Question: How can I join this table together, showing the header only once? I have tried to take th out of the while loop but I had no luck, maybe I made a mistake?
Here is my code so far:
'''
<?php
function cart() {
foreach($_SESSION as $name => $value) {
if ($value>0){
if (substr($name, 0, 5)=='cart_') {
$id = substr($name, 5, (strlen($name)-5));
$get = mysql_query('SELECT id, name, price FROM products WHERE id='.mysql_real_escape_string((int)$id));?>
<center>
<table class='menufinal' border=0 width=75%>
<th>Remove Item</th>
<th>Item Name</th>
<th>Item Price</th>
<th>Quantity</th>
<th>Line Total</th>
<?php while ($get_row = mysql_fetch_assoc($get)) {
$sub = $get_row['price']*$value;?>
<tr>
<td><?echo '<a href="cart.php?delete=' .$id.'"><img src="x.png"></a><br>'?></td>
<td><?echo $get_row['name']?></td>
<td><?echo '&pound' . number_format($get_row['price'], 2);?></td>
<td><?echo '<a href="cart.php?remove=' .$id. '"style="text-decoration:none">- </a>' .$value. '<a href="cart.php?add=' .$id. '"style="text-decoration:none"> +</a>' ?> </td>
<td> <?echo '&pound ' . number_format($sub, 2);?> </td>
</tr>
<?
}
}
if (empty($total)) {
if (empty($sub)) {
//do nothing
} else {
$total = $sub;
}
} else {
$total += $sub;
}
}
}
if (!empty($total)){
echo '<br>Total: &pound' . number_format($total, 2) . '<br>';
echo '<div id="dorc"><p><a href="index.php"><img src="dishes.png" width="240" height="152"></a> <img src="spacer.png" width="200"> <a href="checkout.php"><img src="checkout.png" width="240" height="152"></a>';
} else {
header ('Location: index.php');
}
}
?>
'''
Currently this code displays:

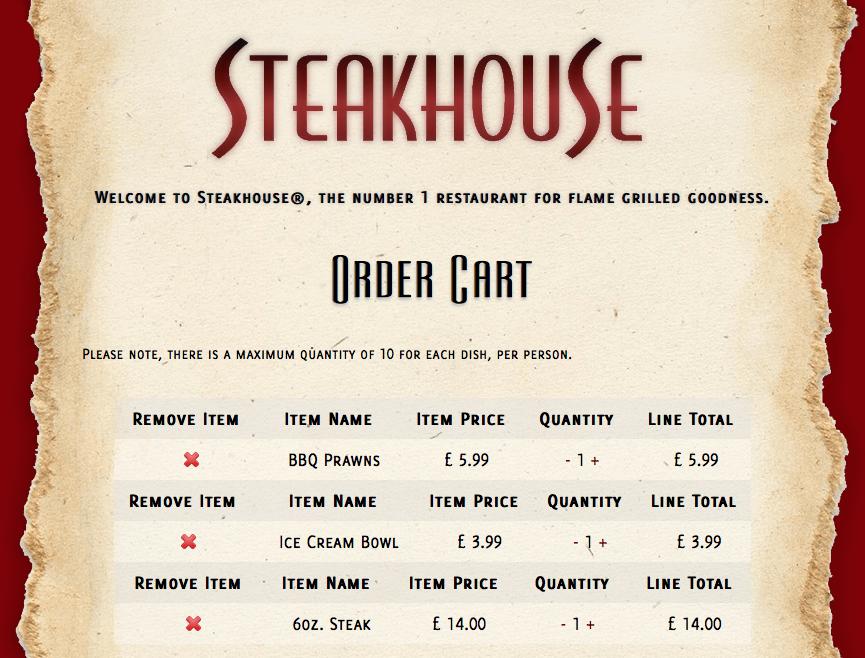
Answer: Below is the corrected code, the creation of the table is moved outside of the loop.
Also the table header was added into a tr to create valid html, and also collected data into an $output variable to prevent a bug with your location redirect since data would already be written to the browser (you may vary well still have a problem with this since there is likely other output prior to this cart() function being called.
'''
<?php
function cart() {
$output = '';
$output .= '<center>';
$output .= '<table class='menufinal' border=0 width=75%>';
$output .= '<tr>';
$output .= '<th>Remove Item</th>';
$output .= '<th>Item Name</th>';
$output .= '<th>Item Price</th>';
$output .= '<th>Quantity</th>';
$output .= '<th>Line Total</th>';
$output .= '</tr>';
foreach($_SESSION as $name => $value) {
if ($value>0){
if (substr($name, 0, 5)=='cart_') {
$id = substr($name, 5, (strlen($name)-5));
$get = mysql_query('SELECT id, name, price FROM products WHERE id='.mysql_real_escape_string((int)$id));
while ($get_row = mysql_fetch_assoc($get)) {
$sub = $get_row['price']*$value;
$output .= '<tr>';
$output .= '<td><a href="cart.php?delete=' .$id.'"><img src="x.png"></a><br></td>';
$output .= '<td>' . $get_row['name'] . '</td>';
$output .= '<td>&pound ' . number_format($get_row['price'], 2) . '</td>';
$output .= '<td><a href="cart.php?remove=' .$id. '"style="text-decoration:none">- </a>' .$value. '<a href="cart.php?add=' .$id. '"style="text-decoration:none"> +</a></td>';
$output .= '<td>&pound ' . number_format($sub, 2) . '</td>';
$output .= '</tr>';
}
}
if (empty($total)) {
if (empty($sub)) {
//do nothing
} else {
$total = $sub;
}
} else {
$total += $sub;
}
}
}
$output .= '</table>';
if (empty($total)){
header ('Location: index.php');
exit;
}
$output .= '<br>Total: &pound' . number_format($total, 2) . '<br>';
$output .= '<div id="dorc"><p><a href="index.php"><img src="dishes.png" width="240" height="152"></a> <img src="spacer.png" width="200"> <a href="checkout.php"><img src="checkout.png" width="240" height="152"></a>';
echo $output;
}
?>
'''